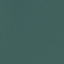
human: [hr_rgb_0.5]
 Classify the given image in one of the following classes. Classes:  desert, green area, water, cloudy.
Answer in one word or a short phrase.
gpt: water